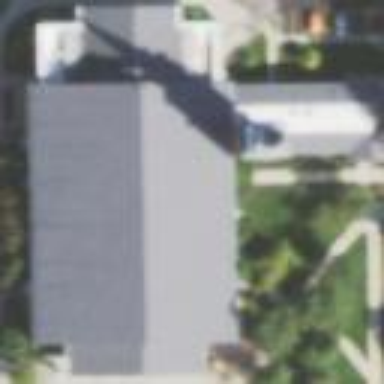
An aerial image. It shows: Chapel building.